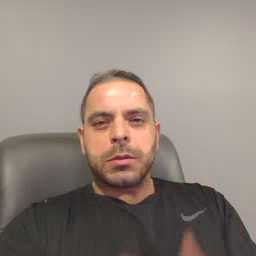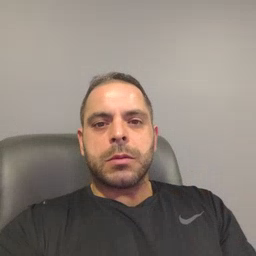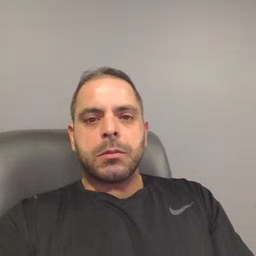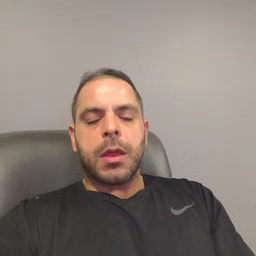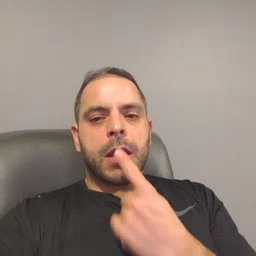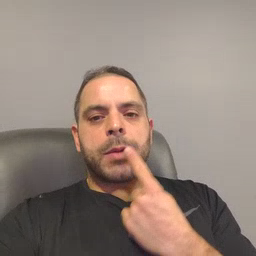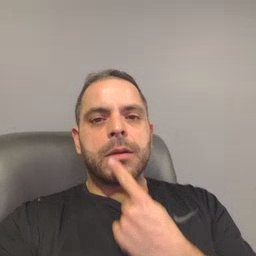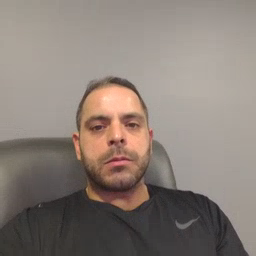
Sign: lips